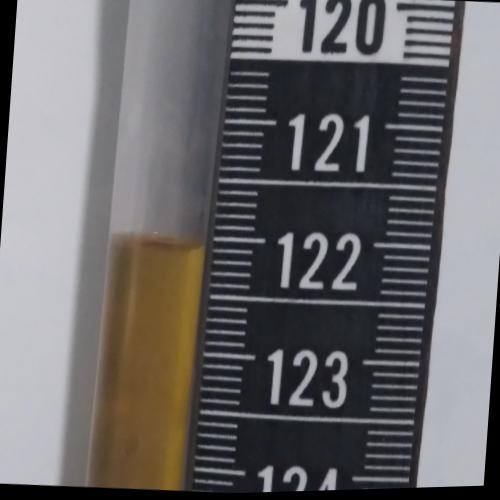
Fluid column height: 122.1 cm